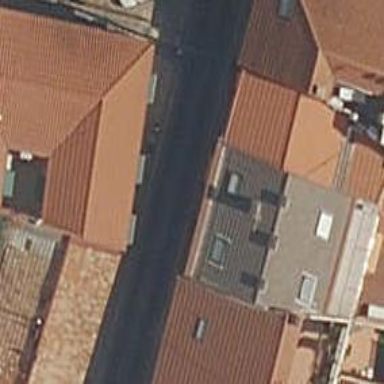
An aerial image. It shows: Simple and straightforward house.